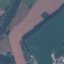
Label: River